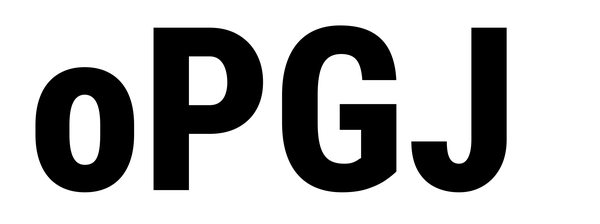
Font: Roboto_Condensed_ExtraBold